Brain MRI, t1w sequence, axial 2D slice.
Patient: age 33, sex F, weight 78 kg, height 1.78 m
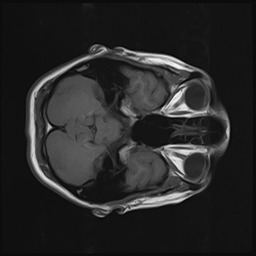